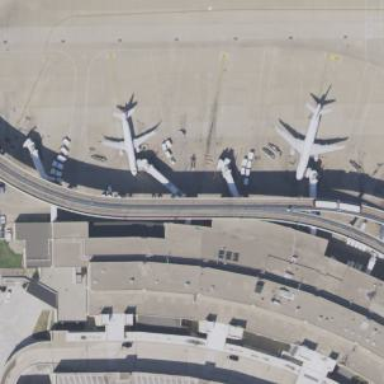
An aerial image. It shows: Airport gate.